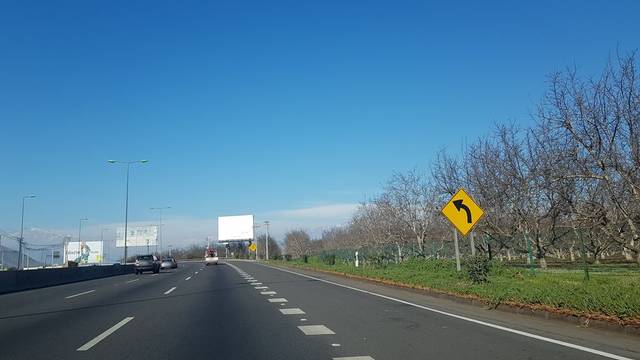
Region: Chile
Coordinates: -33.416, -70.777